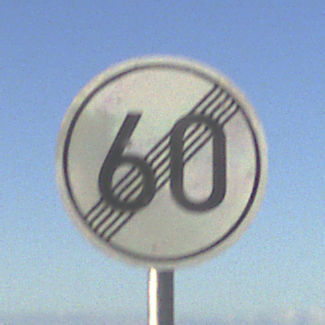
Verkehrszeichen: EndeGeschwindigkeit60
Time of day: SunriseSunset
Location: Outdoor (Nature)
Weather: PartlyCloudy
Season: NotSpecified
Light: Natural